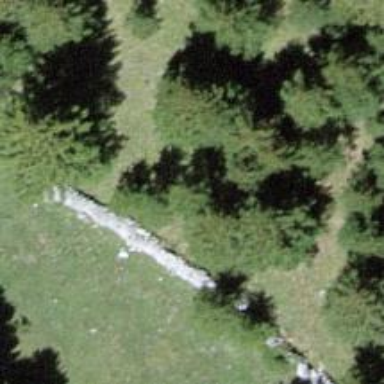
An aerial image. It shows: Wall barrier.